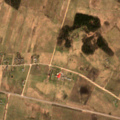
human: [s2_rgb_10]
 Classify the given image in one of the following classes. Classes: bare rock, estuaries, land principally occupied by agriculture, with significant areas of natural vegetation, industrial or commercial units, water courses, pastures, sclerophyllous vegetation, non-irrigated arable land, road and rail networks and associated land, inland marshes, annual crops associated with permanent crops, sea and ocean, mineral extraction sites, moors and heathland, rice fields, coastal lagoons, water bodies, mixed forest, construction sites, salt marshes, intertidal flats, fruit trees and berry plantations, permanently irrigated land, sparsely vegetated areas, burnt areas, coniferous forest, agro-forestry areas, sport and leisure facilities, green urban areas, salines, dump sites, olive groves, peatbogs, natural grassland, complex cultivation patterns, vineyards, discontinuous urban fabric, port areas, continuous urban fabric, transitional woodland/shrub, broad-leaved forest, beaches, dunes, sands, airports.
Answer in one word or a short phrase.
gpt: discontinuous urban fabric, non-irrigated arable land, pastures, complex cultivation patterns, land principally occupied by agriculture, with significant areas of natural vegetation